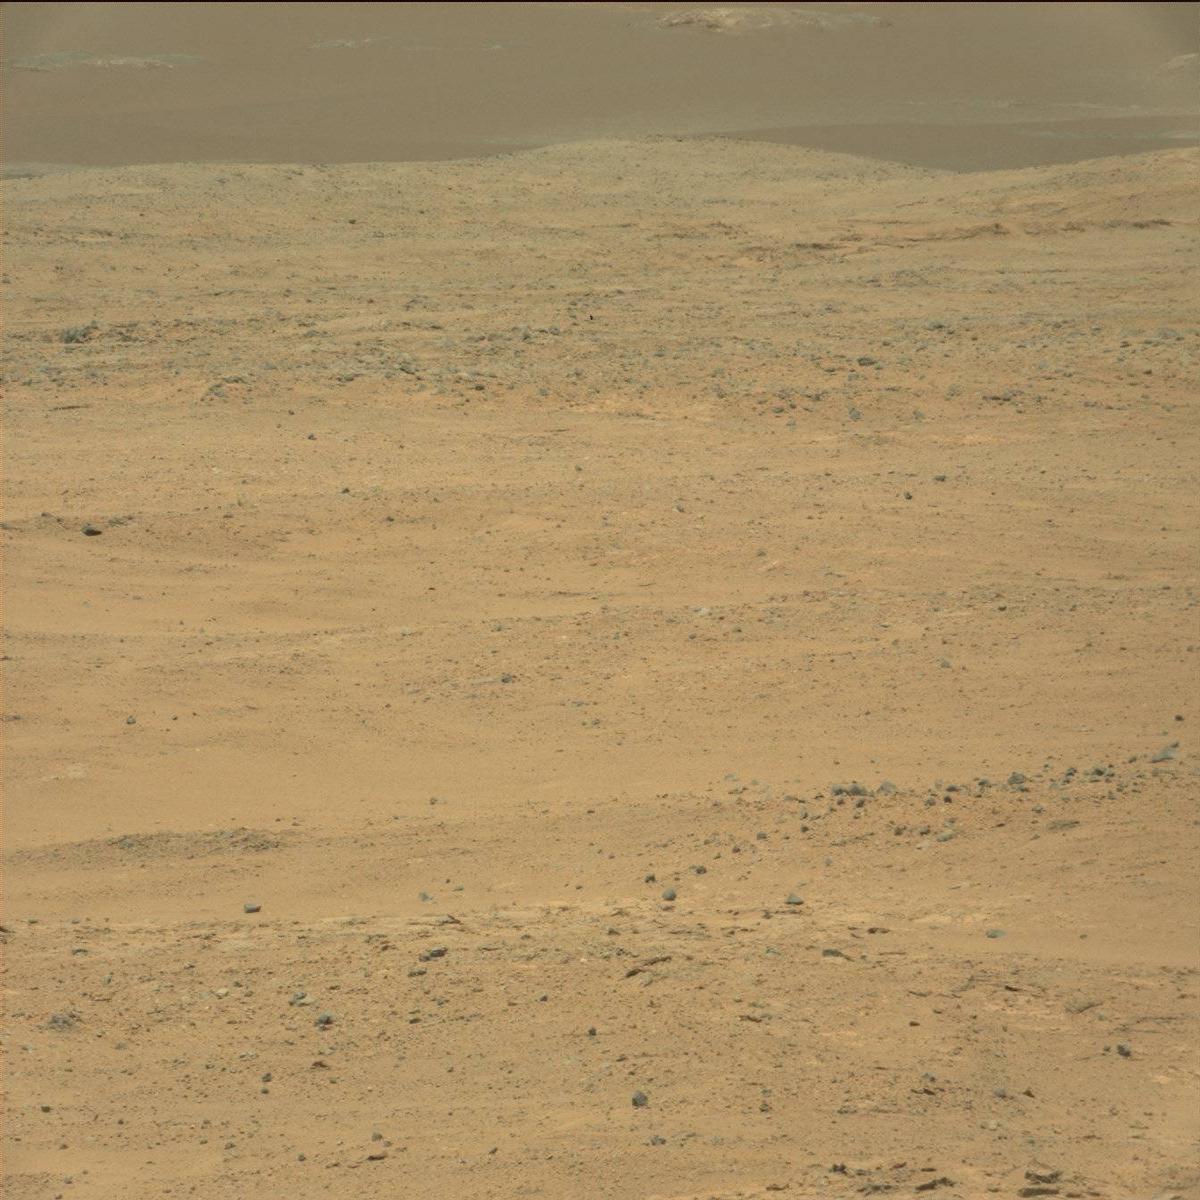
Terrain classes present: Bedrock, Ridge, Sand / Soil